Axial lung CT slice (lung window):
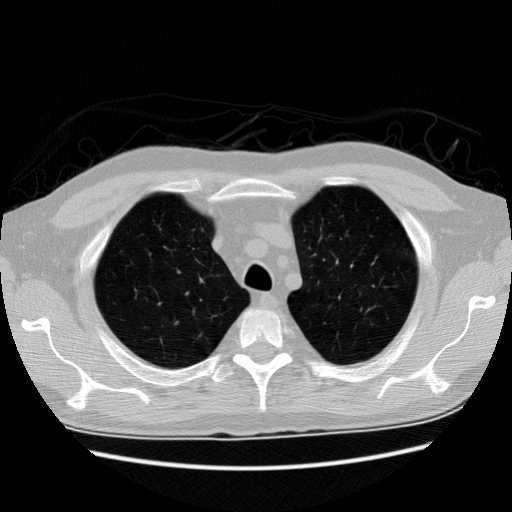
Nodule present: no